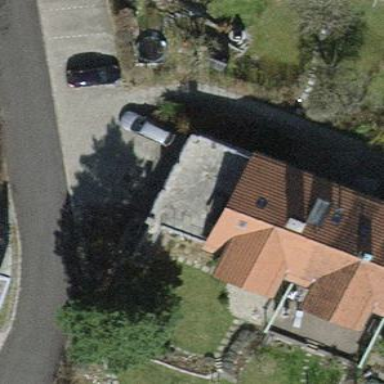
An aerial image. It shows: Group of garages.